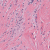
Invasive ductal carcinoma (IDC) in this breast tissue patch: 1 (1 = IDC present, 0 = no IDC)